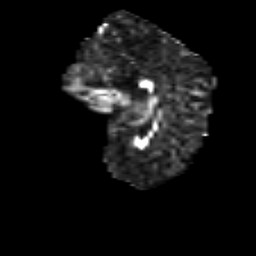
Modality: FA
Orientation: sagittal
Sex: male
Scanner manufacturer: siemens
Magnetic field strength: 3 T
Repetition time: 5 s
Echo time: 0.071 s